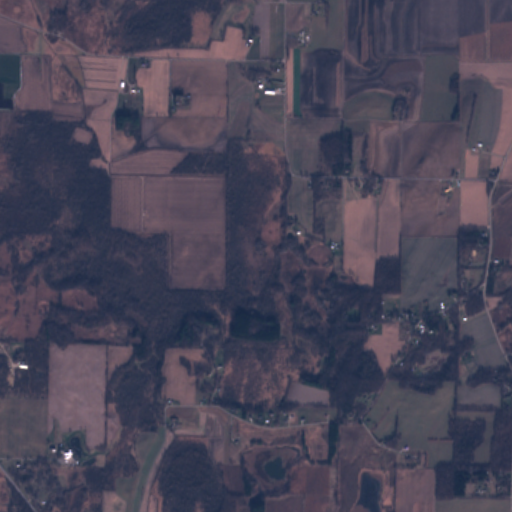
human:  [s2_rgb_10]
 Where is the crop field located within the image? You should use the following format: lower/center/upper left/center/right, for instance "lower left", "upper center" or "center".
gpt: The crop field is located in the center left of the image.
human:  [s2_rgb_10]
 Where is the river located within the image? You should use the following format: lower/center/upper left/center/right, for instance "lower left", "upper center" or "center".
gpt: The river is located in the upper left of the image.
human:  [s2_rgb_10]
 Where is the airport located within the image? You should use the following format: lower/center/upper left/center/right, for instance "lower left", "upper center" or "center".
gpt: There is no airport in the image.